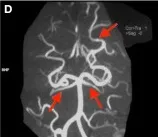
(A-D) Magnetic resonance arthrography images of the head in Case 2. The red arrow indicates partial filling defects.
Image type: radiology (mri)